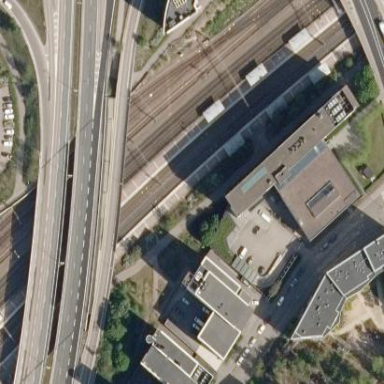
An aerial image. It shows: Paved platform for public transport at railway station.